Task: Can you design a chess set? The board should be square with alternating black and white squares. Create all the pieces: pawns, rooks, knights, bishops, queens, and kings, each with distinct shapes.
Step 2100:
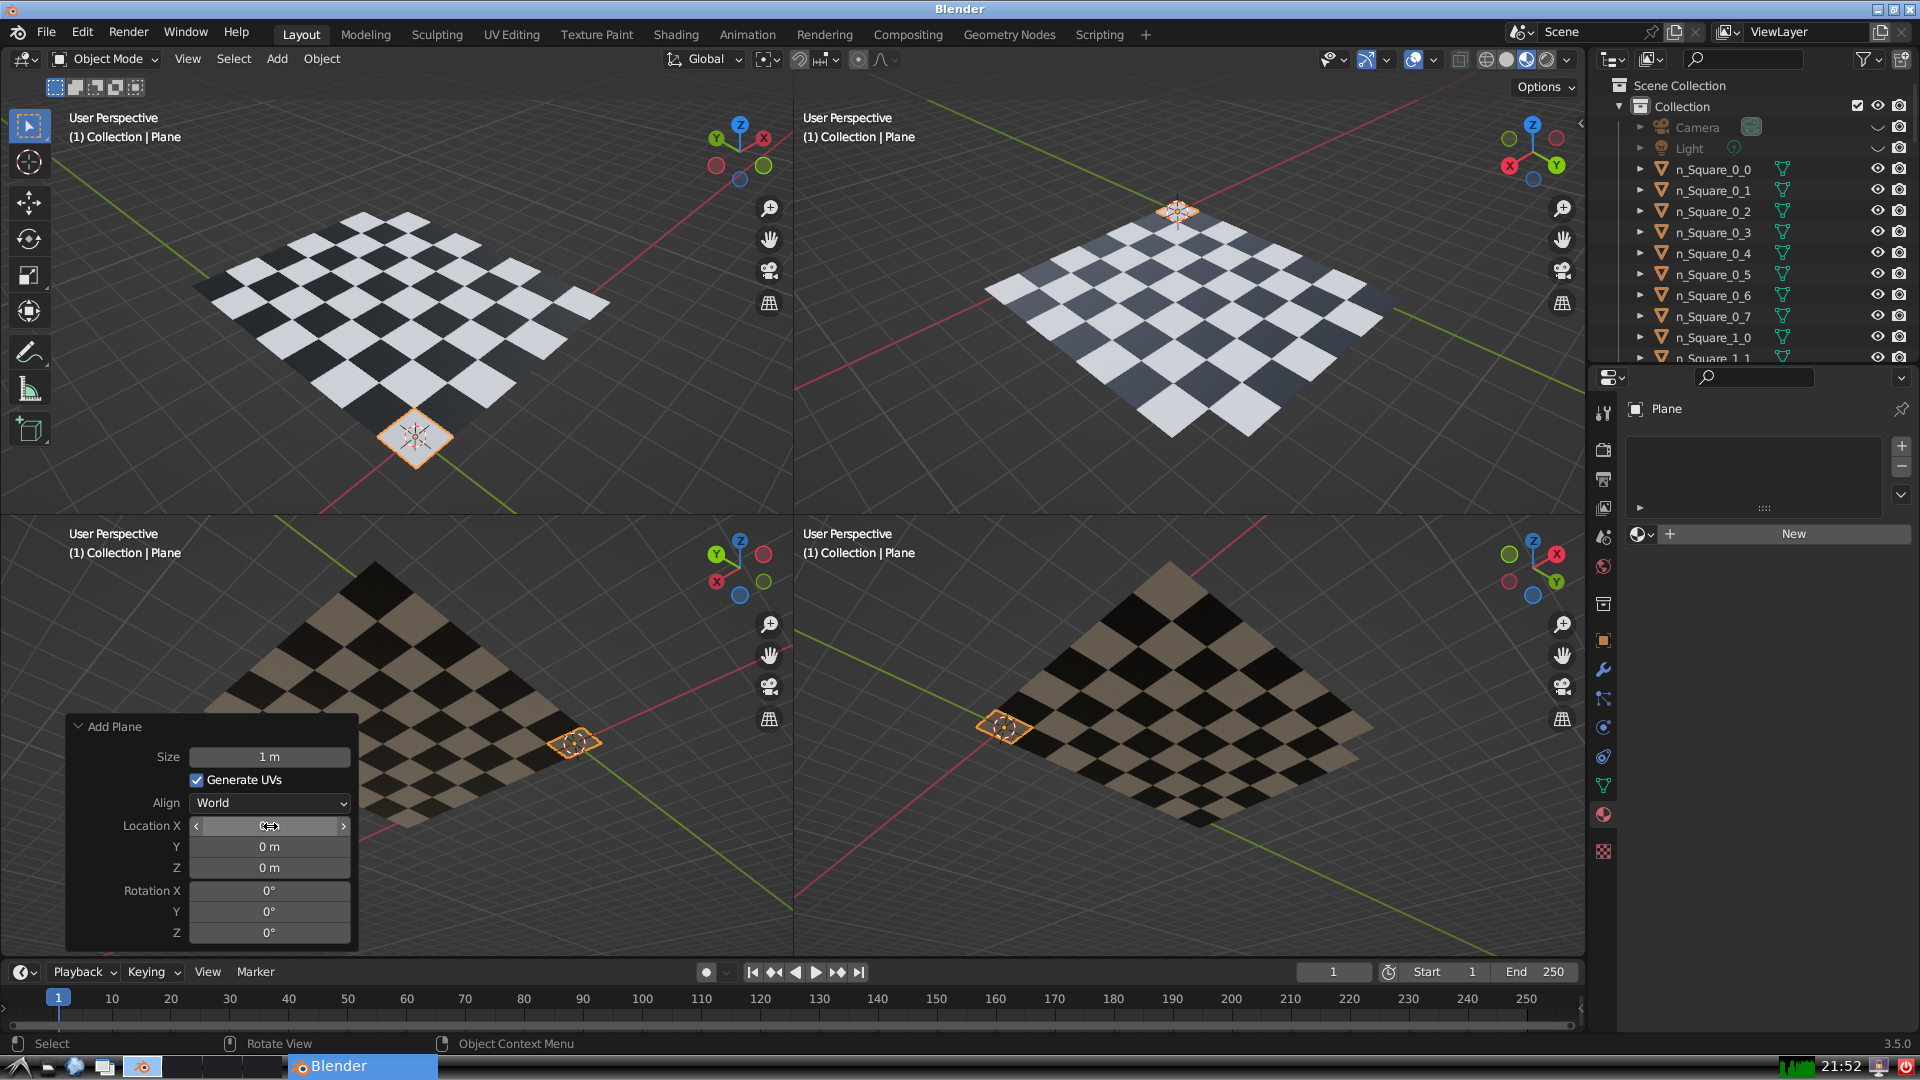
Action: click: no